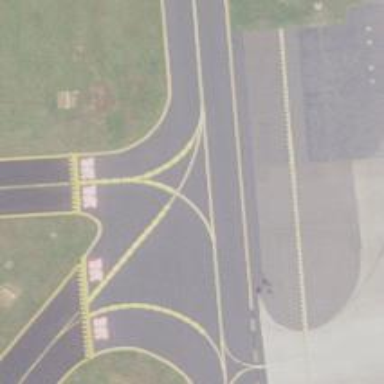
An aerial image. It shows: Image of taxiway at airport.